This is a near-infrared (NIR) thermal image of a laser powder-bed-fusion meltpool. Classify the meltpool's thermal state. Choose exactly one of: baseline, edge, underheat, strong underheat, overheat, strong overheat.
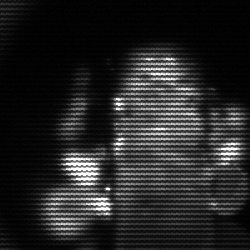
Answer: strong underheat